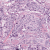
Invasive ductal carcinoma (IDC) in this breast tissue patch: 1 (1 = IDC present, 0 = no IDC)